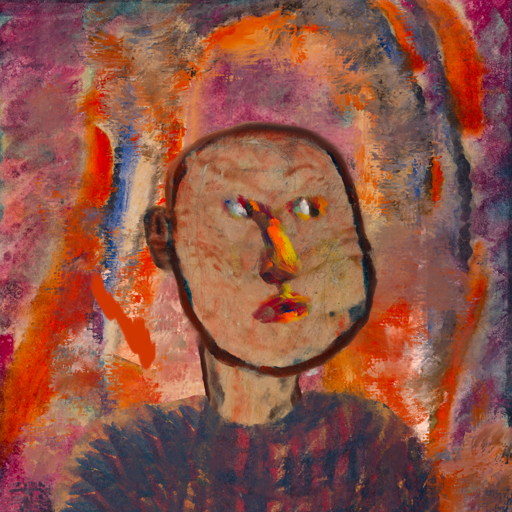
Background: Experience, Head And Neck Side: Orphan, Face Side: An_Impression, Bust: In_The_Sun, Hair Side: Blank, Head Accessory: Blank, Second Necklace: Blank, Necklace: Blank, Baby: Blank